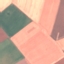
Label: AnnualCrop